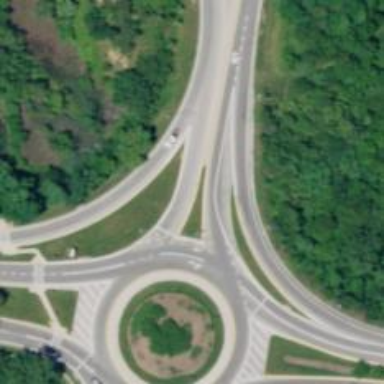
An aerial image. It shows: Roundabout junction on primary highway. It is part of expressway.